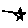
Label: star